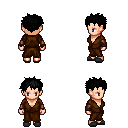
a pixel art fantasy rpg character, female body template, human, light skin, brown robe, gold greaves, black bedhead hairstyle, leather bracers, gray slippers, four views (front, back, left, right), 2x2 character sprite sheet, small pixel art, hard edges, no anti-aliasing